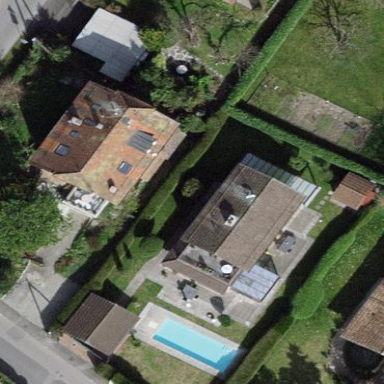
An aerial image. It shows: Garden surrounded by fence.